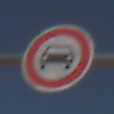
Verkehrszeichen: VerbotKraftwagen
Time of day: Midday
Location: Outdoor (Nature)
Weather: Clear
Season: NotSpecified
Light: Natural